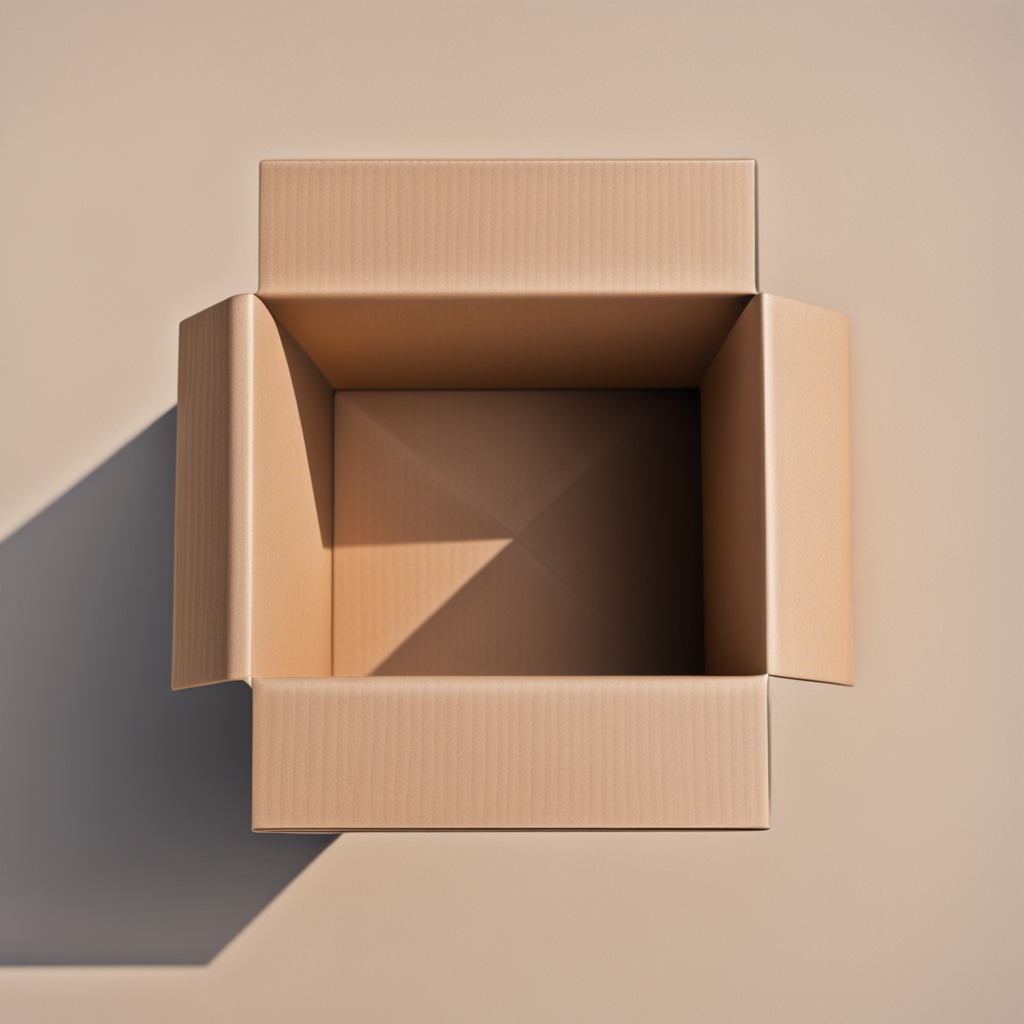
A metal screw is lying on a clean dry cardboard box surface in an outdoor workshop during daytime bright natural light soft shadows slightly creased but